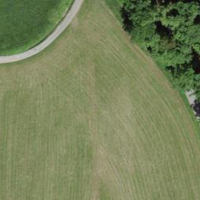
EUNIS habitat code: 52
Species observed at this site:
Lysimachia vulgaris